Question: Is possible to show the '"Save page as"' dialog via Javascript?
I think that there must be such a browser function, at least for Chrome/Chromium.
If not, what are the alternatives?
When I say "Save page as" dialog I mean how to make the following window appear via Javascript (when pressing a button, for example).
>
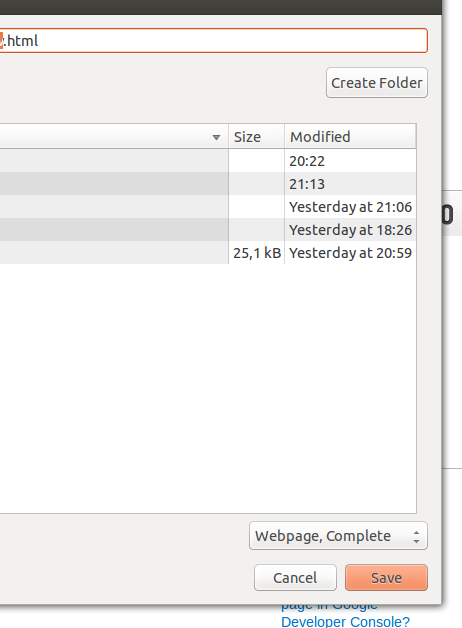
Answer: Via JavaScript Strictly,
But here are two alternatives, 1 client side and 1 server side.
> Now the
<URL>
spec defines a very useful download attribute on hyperlinks that
basically allows to force download behavior on client-side, regardless
of what comes in Content-Type and Content-Disposition from the server.
Fiddled Here: <URL>
'<a href="URL" download> Download your Question</a>'
Read more here: <URL>
Or if you have server side control set Content-Disposition in the header which forces the save dialog.
Read more here: <URL>